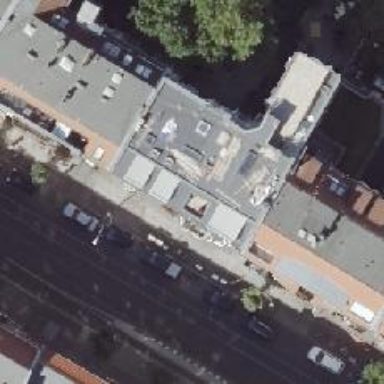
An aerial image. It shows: Pub.